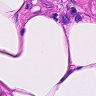
Metastatic tissue present: no